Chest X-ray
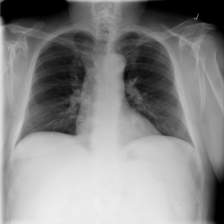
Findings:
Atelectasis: negative
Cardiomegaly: negative
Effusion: negative
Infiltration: negative
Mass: negative
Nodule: positive
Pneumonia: negative
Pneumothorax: negative
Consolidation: negative
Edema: negative
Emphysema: negative
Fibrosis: negative
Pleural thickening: negative
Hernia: negative